Interaction volume radius: 10 \u00c5
Interaction volume height: 25 \u00c5
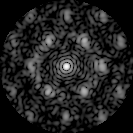
Disorder parameter: 0.5653